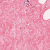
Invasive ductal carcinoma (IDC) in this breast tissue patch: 0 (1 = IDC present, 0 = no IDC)